Question: Please have a look at the following code
'''
import java.awt.*;
import java.awt.event.*;
import javax.swing.*;
public class GridLayoutTest2
{
private final JDialog msgDisplayer;
public GridLayoutTest2()
{
JLabel maleLabel = new JLabel("Male",JLabel.CENTER);
maleLabel.setBorder(BorderFactory.createEmptyBorder());
JLabel femaleLabel = new JLabel("Female",JLabel.CENTER);
femaleLabel.setBorder(BorderFactory.createEmptyBorder());
JLabel fmaleIcon = new JLabel();
fmaleIcon.setIcon(new ImageIcon(getClass().getResource("/images/TESTING-Image.gif")));
fmaleIcon.setBorder(BorderFactory.createEmptyBorder());
JLabel maleIcon = new JLabel();
maleIcon.setIcon(new ImageIcon(getClass().getResource("/images/TESTING-Image.gif")));
maleIcon.setBorder(BorderFactory.createEmptyBorder());
msgDisplayer = new JDialog();
msgDisplayer.setLayout(new GridLayout(4,1,1,1));
msgDisplayer.setDefaultCloseOperation(JFrame.DISPOSE_ON_CLOSE);
msgDisplayer.setTitle("Body Fat Percentage Classification");
msgDisplayer.add(femaleLabel);
msgDisplayer.add(fmaleIcon);
msgDisplayer.add(maleLabel);
msgDisplayer.add(maleIcon);
msgDisplayer.pack();
msgDisplayer.setVisible(true);
msgDisplayer.setLocationRelativeTo(null);
}
public static void main(String[]args)
{
try
{
UIManager.setLookAndFeel(UIManager.getSystemLookAndFeelClassName());
new GridLayoutTest2();
}
catch(Exception e)
{
e.printStackTrace();
}
}
}
'''
This code contains a HUGE gap (space) between the labels and images screenshot attached). I do not want to have this space between labels and images. How can I eliminate it? I know I can go with the 'GridBagLayout' to do it, but, is there any way in 'GridLayout'? Please help!

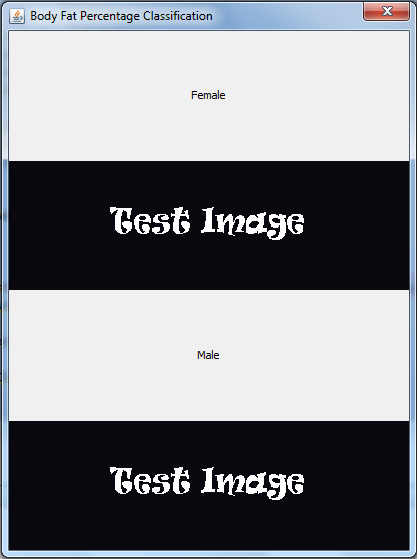
Answer: 'GridLayout' allocates an equals amount of space for all components based on the largest component in the container. If you don't wish to use a complex layout manager such as 'GridBagLayout', you could use <URL>, which uses the component's preferred sizes. A 'BoxLayout' with 'Y_AXIS' alignment would be suitable here.
<URL>